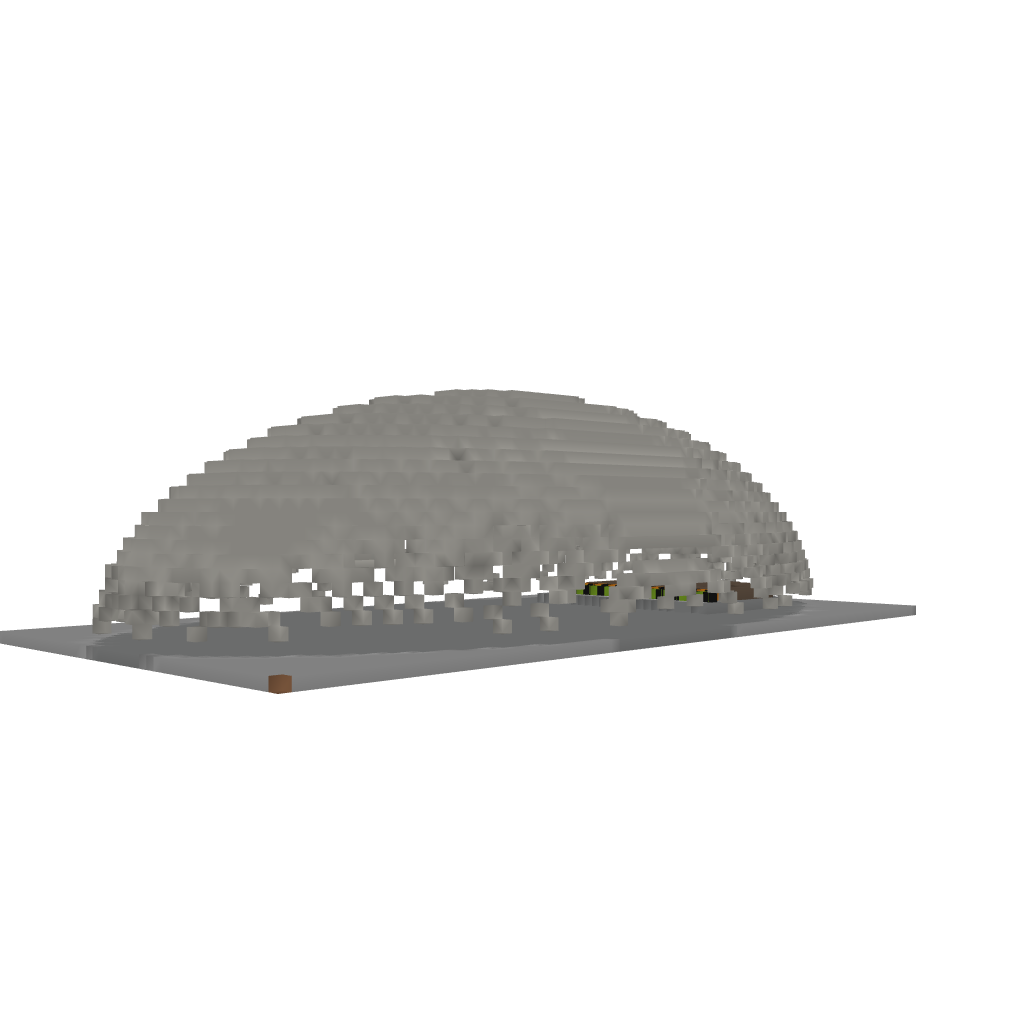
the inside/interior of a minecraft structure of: Elliptical BioSphere